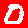
Digit: 0